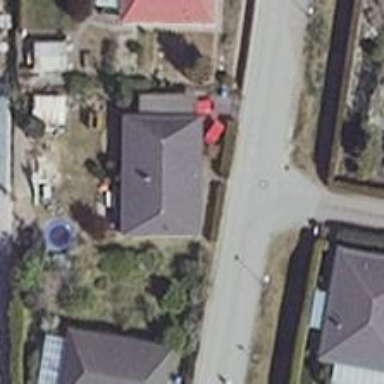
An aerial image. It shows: Residential road.